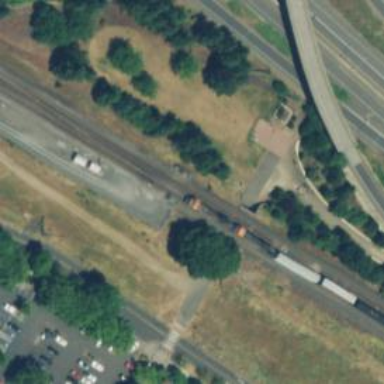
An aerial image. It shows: Railway tracks on embankment.